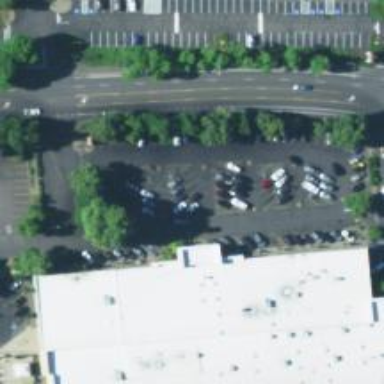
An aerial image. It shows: Parking space.